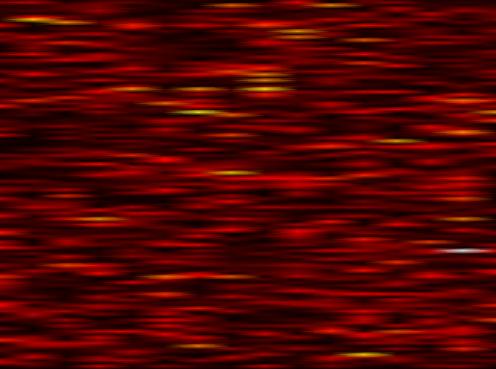
Label: FBMC